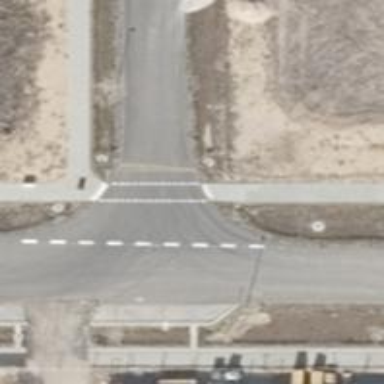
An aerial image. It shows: Road with "give way" sign.